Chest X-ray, AP view. Patient: 71 years old, sex M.
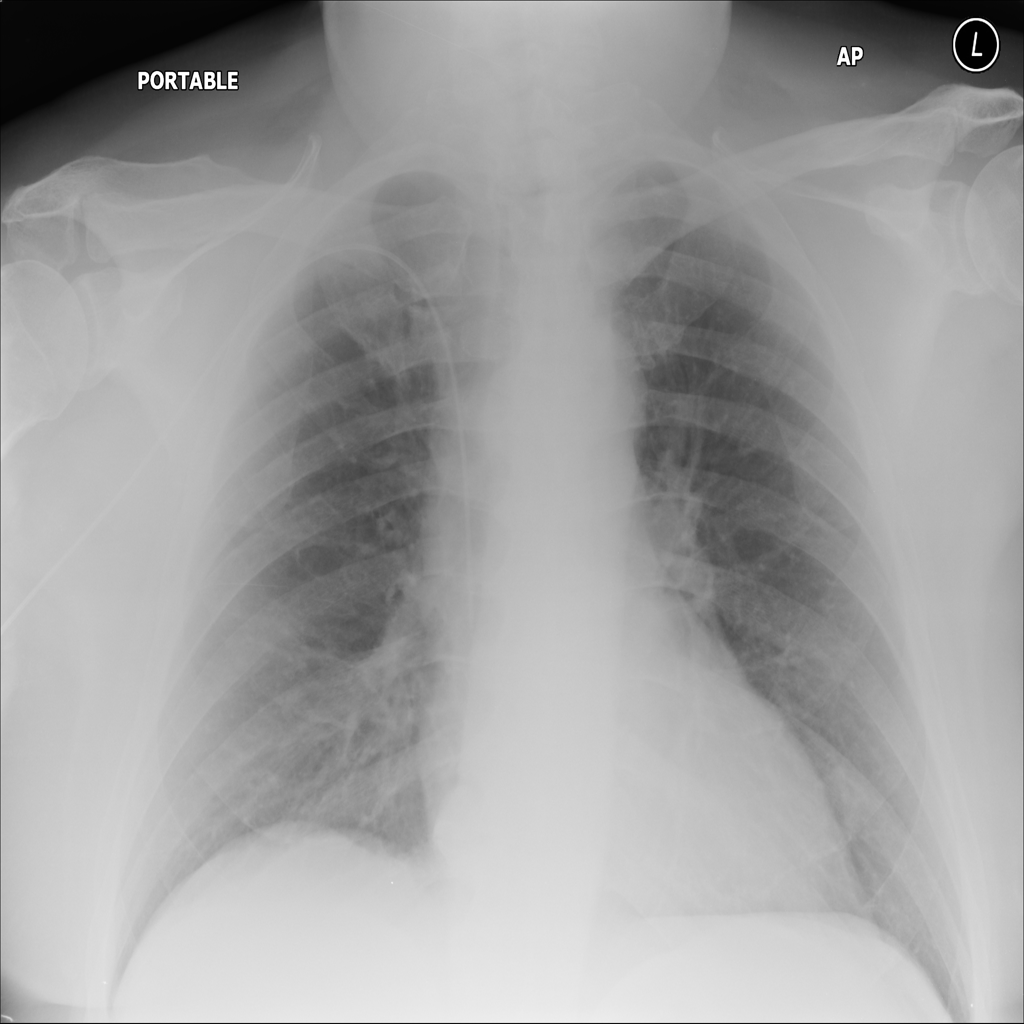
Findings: No Finding